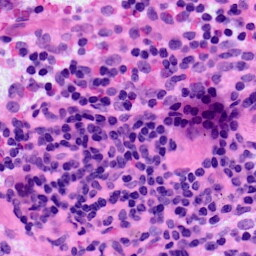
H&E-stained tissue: LymphNode